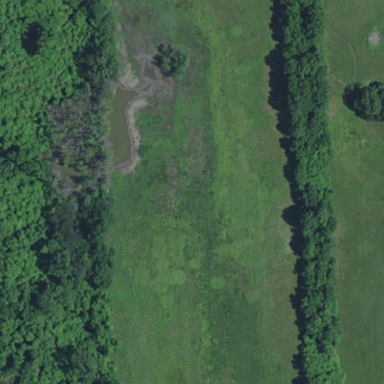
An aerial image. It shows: Marshy wetland area.